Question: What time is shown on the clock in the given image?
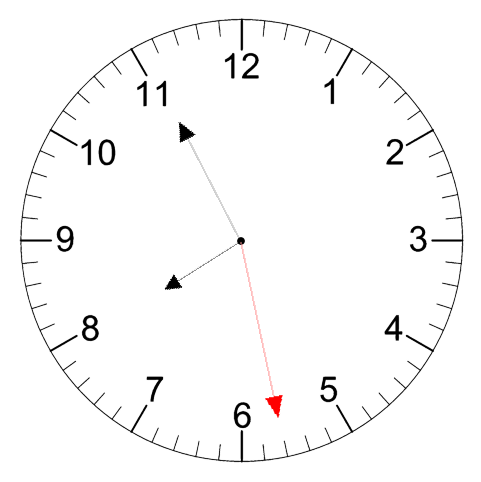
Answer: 07:55:28